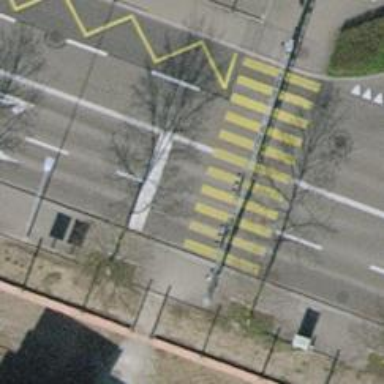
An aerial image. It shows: Zebra crossing with traffic signals.